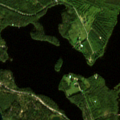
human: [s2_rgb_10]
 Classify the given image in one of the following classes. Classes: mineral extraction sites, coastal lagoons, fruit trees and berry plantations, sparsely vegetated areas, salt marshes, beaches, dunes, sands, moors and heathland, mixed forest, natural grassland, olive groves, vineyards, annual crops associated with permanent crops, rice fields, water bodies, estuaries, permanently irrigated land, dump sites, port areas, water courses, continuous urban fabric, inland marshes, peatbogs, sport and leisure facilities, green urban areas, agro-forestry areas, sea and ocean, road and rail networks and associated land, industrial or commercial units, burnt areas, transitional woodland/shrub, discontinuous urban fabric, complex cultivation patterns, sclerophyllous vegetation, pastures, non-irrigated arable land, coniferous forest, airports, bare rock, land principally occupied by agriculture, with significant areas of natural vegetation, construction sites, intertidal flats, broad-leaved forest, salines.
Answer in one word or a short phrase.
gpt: coniferous forest, water bodies